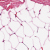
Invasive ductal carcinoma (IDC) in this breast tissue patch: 0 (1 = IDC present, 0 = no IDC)